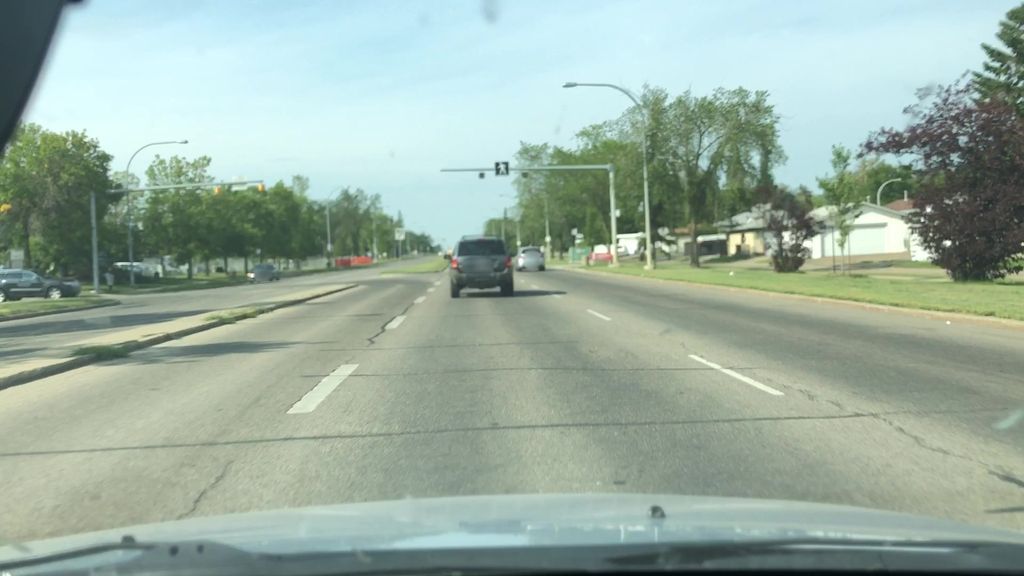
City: edmonton